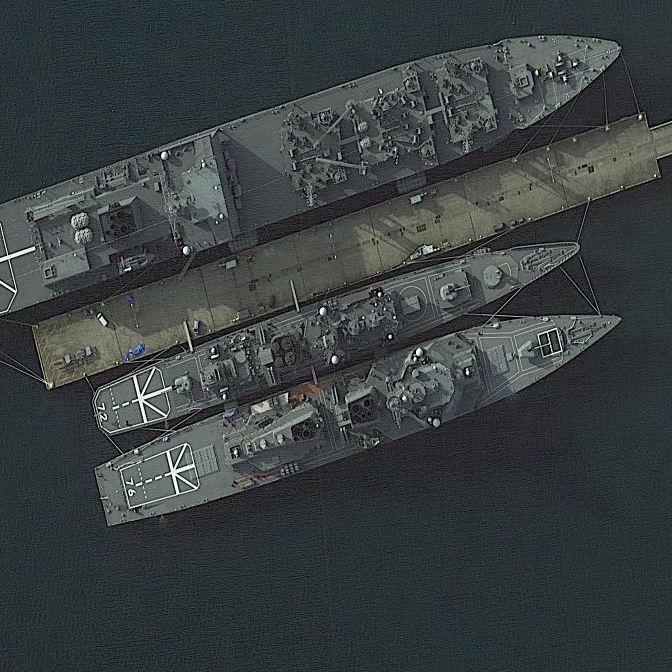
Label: cruiser